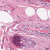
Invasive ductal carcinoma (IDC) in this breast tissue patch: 0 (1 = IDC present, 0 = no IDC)